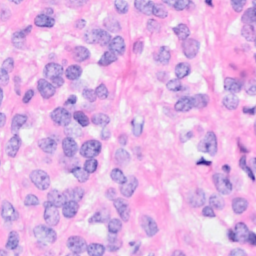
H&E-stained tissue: Breast